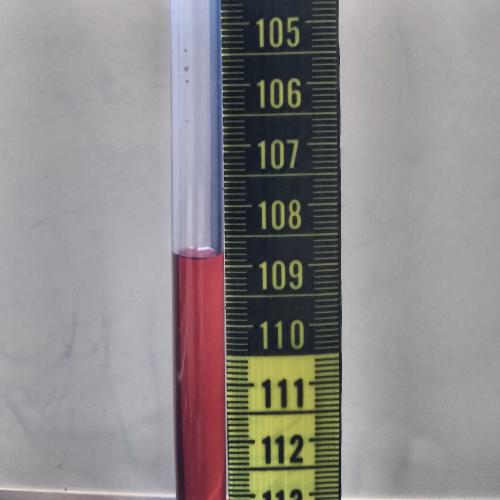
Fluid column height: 108.8 cm